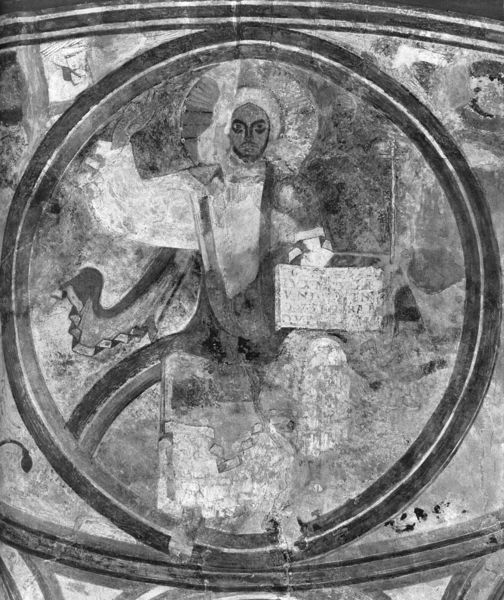
Titel: Idensen, ehem. Grab-Kirche des Bischofs Sigwart von Minden
Standort: Idensen, ehem. Grabkirche des Bischofs Sigwart von Minden (EU - D - Nds)
Schlagwörter: himmel, mann, schatten, umhang, weiß, grau, hut, kleid, schwarz, bart, augen, bibel, falten, rahmen, portrait, porträt, busch, gewand, mantel, sitzend, fliegen, kreis, oval, rund, engel, kopfbedeckung, füße, schrift, lehrer, detail, robe, fotografie, buch, medaillon, barfuß, schwarz-weiss, text, heiligenschein, nimbus, christus, jesus, heiliger, fresko, latein, regenbogen, rondo, schrifttafel, mandorla